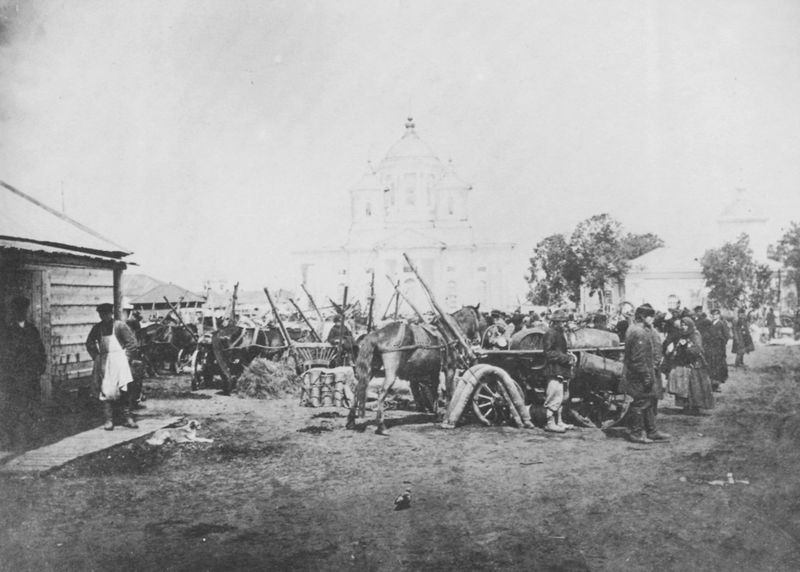
Titel: Nischnij-Nowgorod während einer Messe
Künstler: Russischer Photograph
Standort: Paris
Institution: Librairie de Sialsky
Schlagwörter: baum, bäume, frauen, menschen, männer, stroh, zeichnung, gebäude, haus, schloss, weg, wiese, hütte, kirche, karren, pferd, pferde, räder, turm, pfütze, hütten, markt, platz, arbeiter, rad, wagen, kuppel, leiter, foto, fotografie, photographie, metzger, palast, schwarz weiß, schlamm, photo, fotographie, schürtze, gäule, krach, pferdmarkt, plazt